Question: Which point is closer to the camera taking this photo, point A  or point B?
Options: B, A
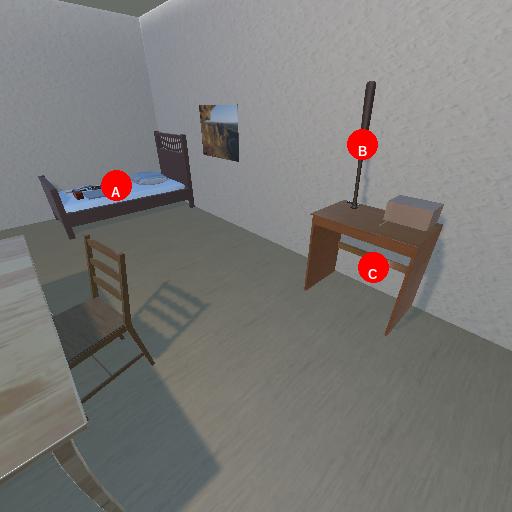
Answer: B